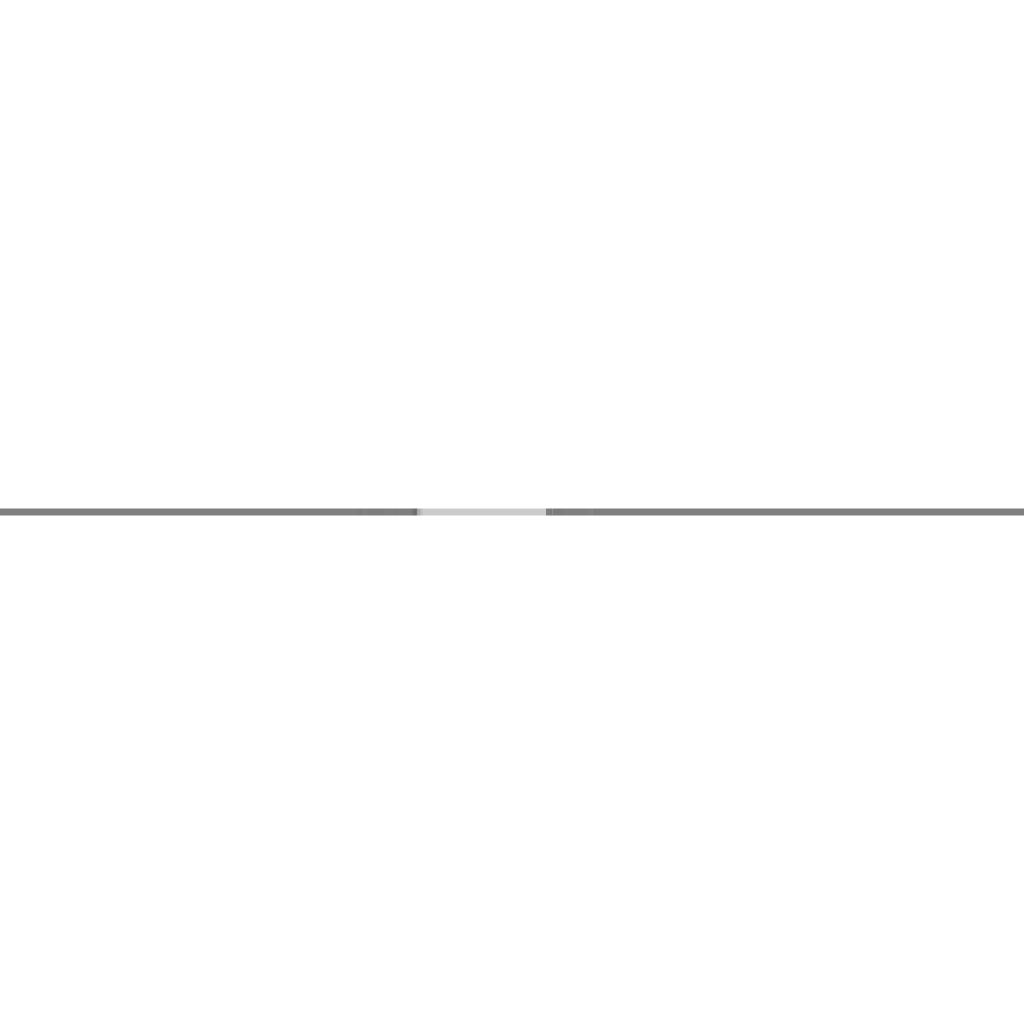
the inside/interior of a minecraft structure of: Indianapolis Colts Logo